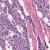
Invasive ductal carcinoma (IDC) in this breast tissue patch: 1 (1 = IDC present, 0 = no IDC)